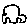
Label: car